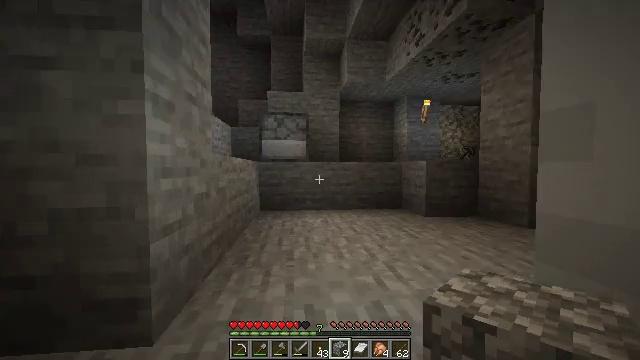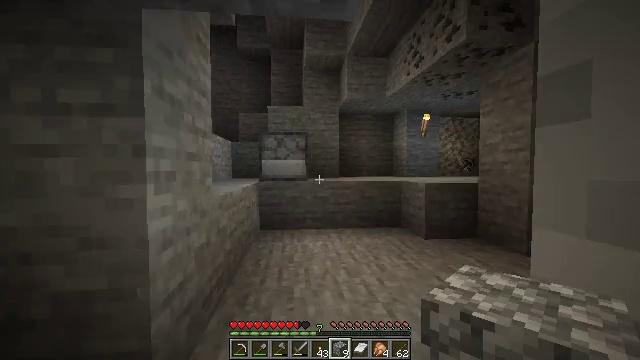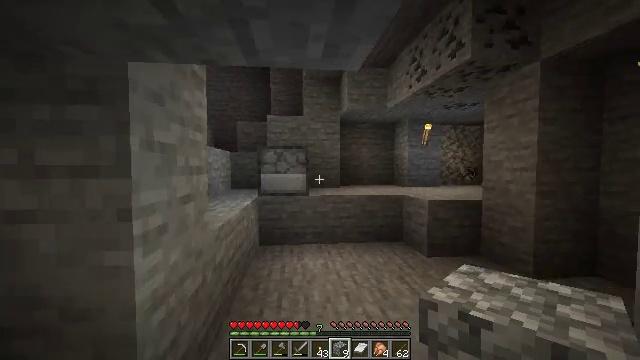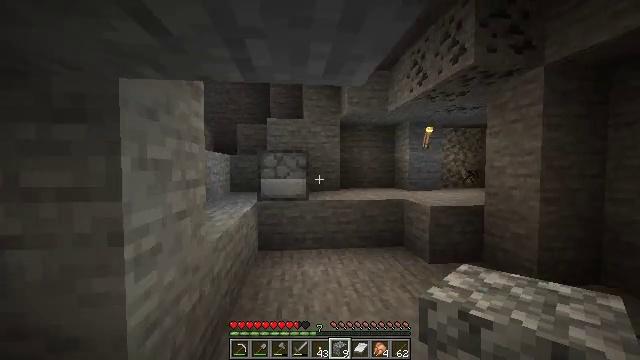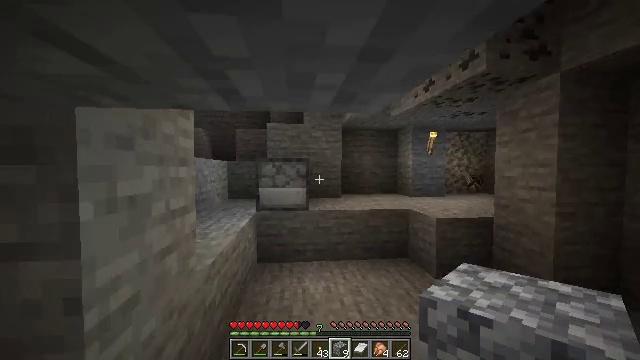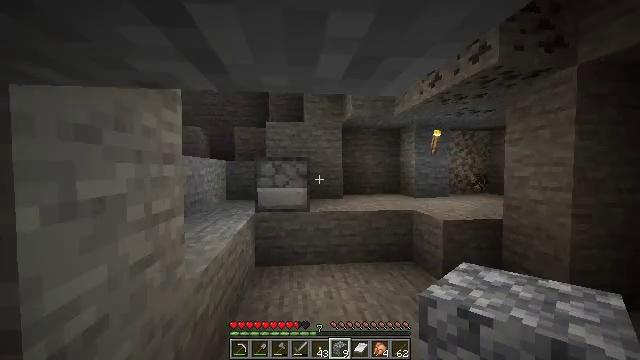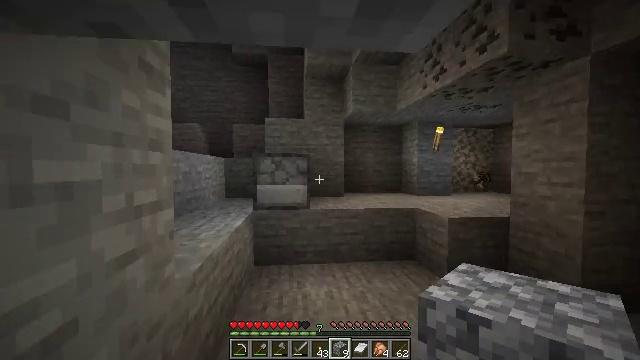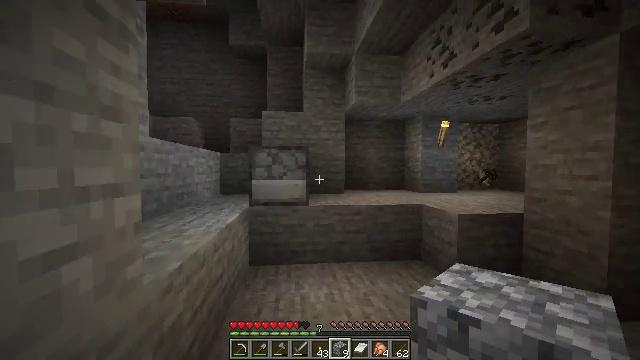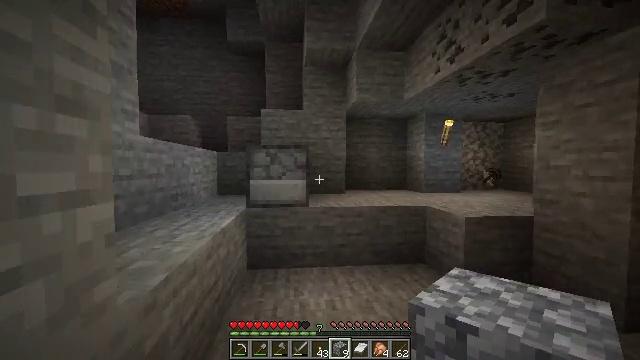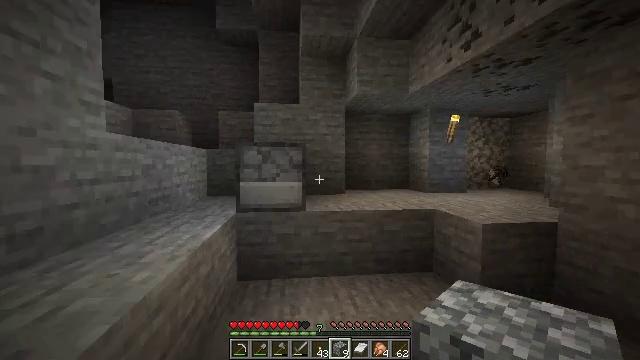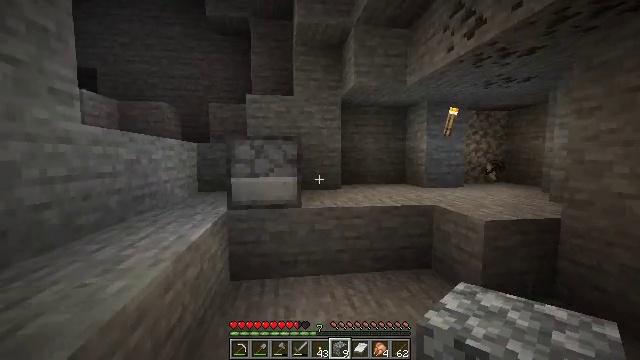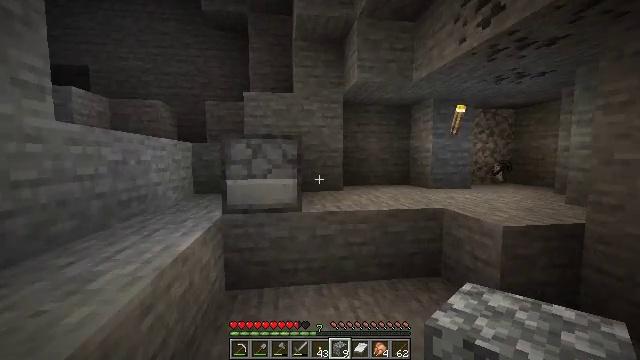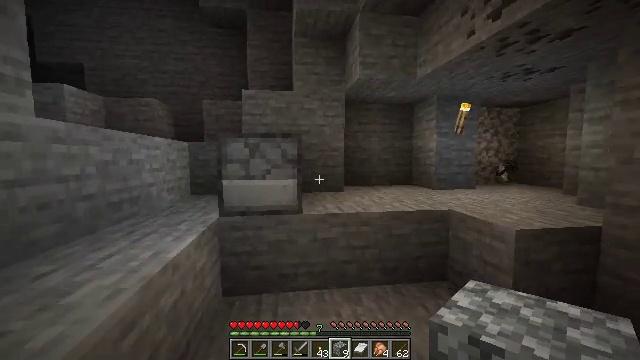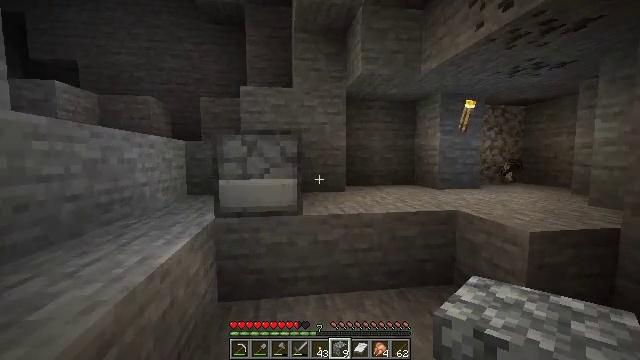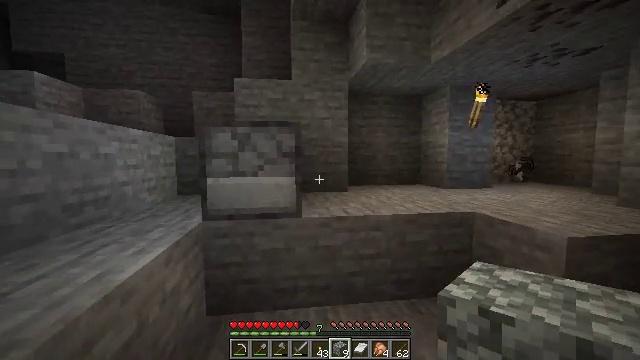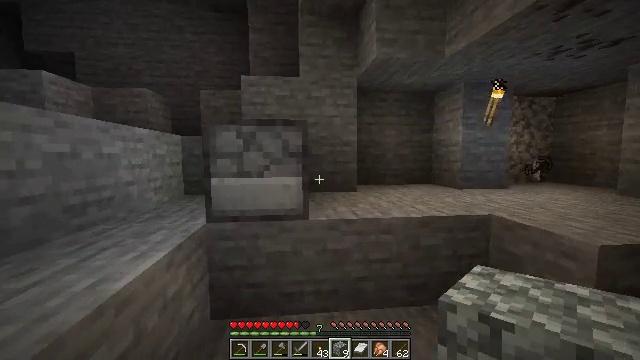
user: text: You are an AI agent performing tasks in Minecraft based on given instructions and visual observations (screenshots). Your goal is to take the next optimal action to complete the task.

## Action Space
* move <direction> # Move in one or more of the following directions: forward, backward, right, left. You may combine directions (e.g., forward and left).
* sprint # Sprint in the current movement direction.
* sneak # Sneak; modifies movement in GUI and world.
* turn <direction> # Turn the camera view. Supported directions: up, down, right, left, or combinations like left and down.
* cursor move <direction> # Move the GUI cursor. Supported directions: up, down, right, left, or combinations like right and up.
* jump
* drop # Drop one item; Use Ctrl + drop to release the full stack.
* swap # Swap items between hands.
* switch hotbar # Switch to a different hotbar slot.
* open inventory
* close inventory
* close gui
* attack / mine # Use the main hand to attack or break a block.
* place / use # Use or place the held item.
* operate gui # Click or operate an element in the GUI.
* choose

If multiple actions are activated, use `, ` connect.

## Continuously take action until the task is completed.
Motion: motion action
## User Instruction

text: Open the furnace to cook raw chicken into cooked chicken.
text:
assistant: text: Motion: move forward, jump
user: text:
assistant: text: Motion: move forward, jump
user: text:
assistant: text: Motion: move forward, jump
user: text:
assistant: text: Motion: move forward
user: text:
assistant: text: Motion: move forward
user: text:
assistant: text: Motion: move forward
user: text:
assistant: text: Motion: move forward
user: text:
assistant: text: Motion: move forward
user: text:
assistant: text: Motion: move forward
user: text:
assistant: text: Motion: move forward, turn right and down
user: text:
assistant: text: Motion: move forward
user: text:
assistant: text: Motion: move forward
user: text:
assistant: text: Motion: move forward
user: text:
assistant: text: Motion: move forward
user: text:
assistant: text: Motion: move forward, turn left
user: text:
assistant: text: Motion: move forward and move right, turn left
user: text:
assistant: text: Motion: move forward and move right, turn left
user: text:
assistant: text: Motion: move forward and move right, turn left and up
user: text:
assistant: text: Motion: move forward and move right, turn left
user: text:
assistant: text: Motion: move forward and move right, turn left
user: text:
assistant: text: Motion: move forward and move right, turn left
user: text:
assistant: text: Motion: move forward and move right, turn left, use / place
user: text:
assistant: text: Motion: move forward and move right, turn left, use / place
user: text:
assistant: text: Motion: move forward and move right, turn left, use / place
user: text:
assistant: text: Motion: move forward and move right, turn left
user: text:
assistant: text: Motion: move forward, turn left
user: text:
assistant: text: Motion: open gui
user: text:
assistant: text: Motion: no_op
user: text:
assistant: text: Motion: no_op
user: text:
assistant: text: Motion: no_op